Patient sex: M
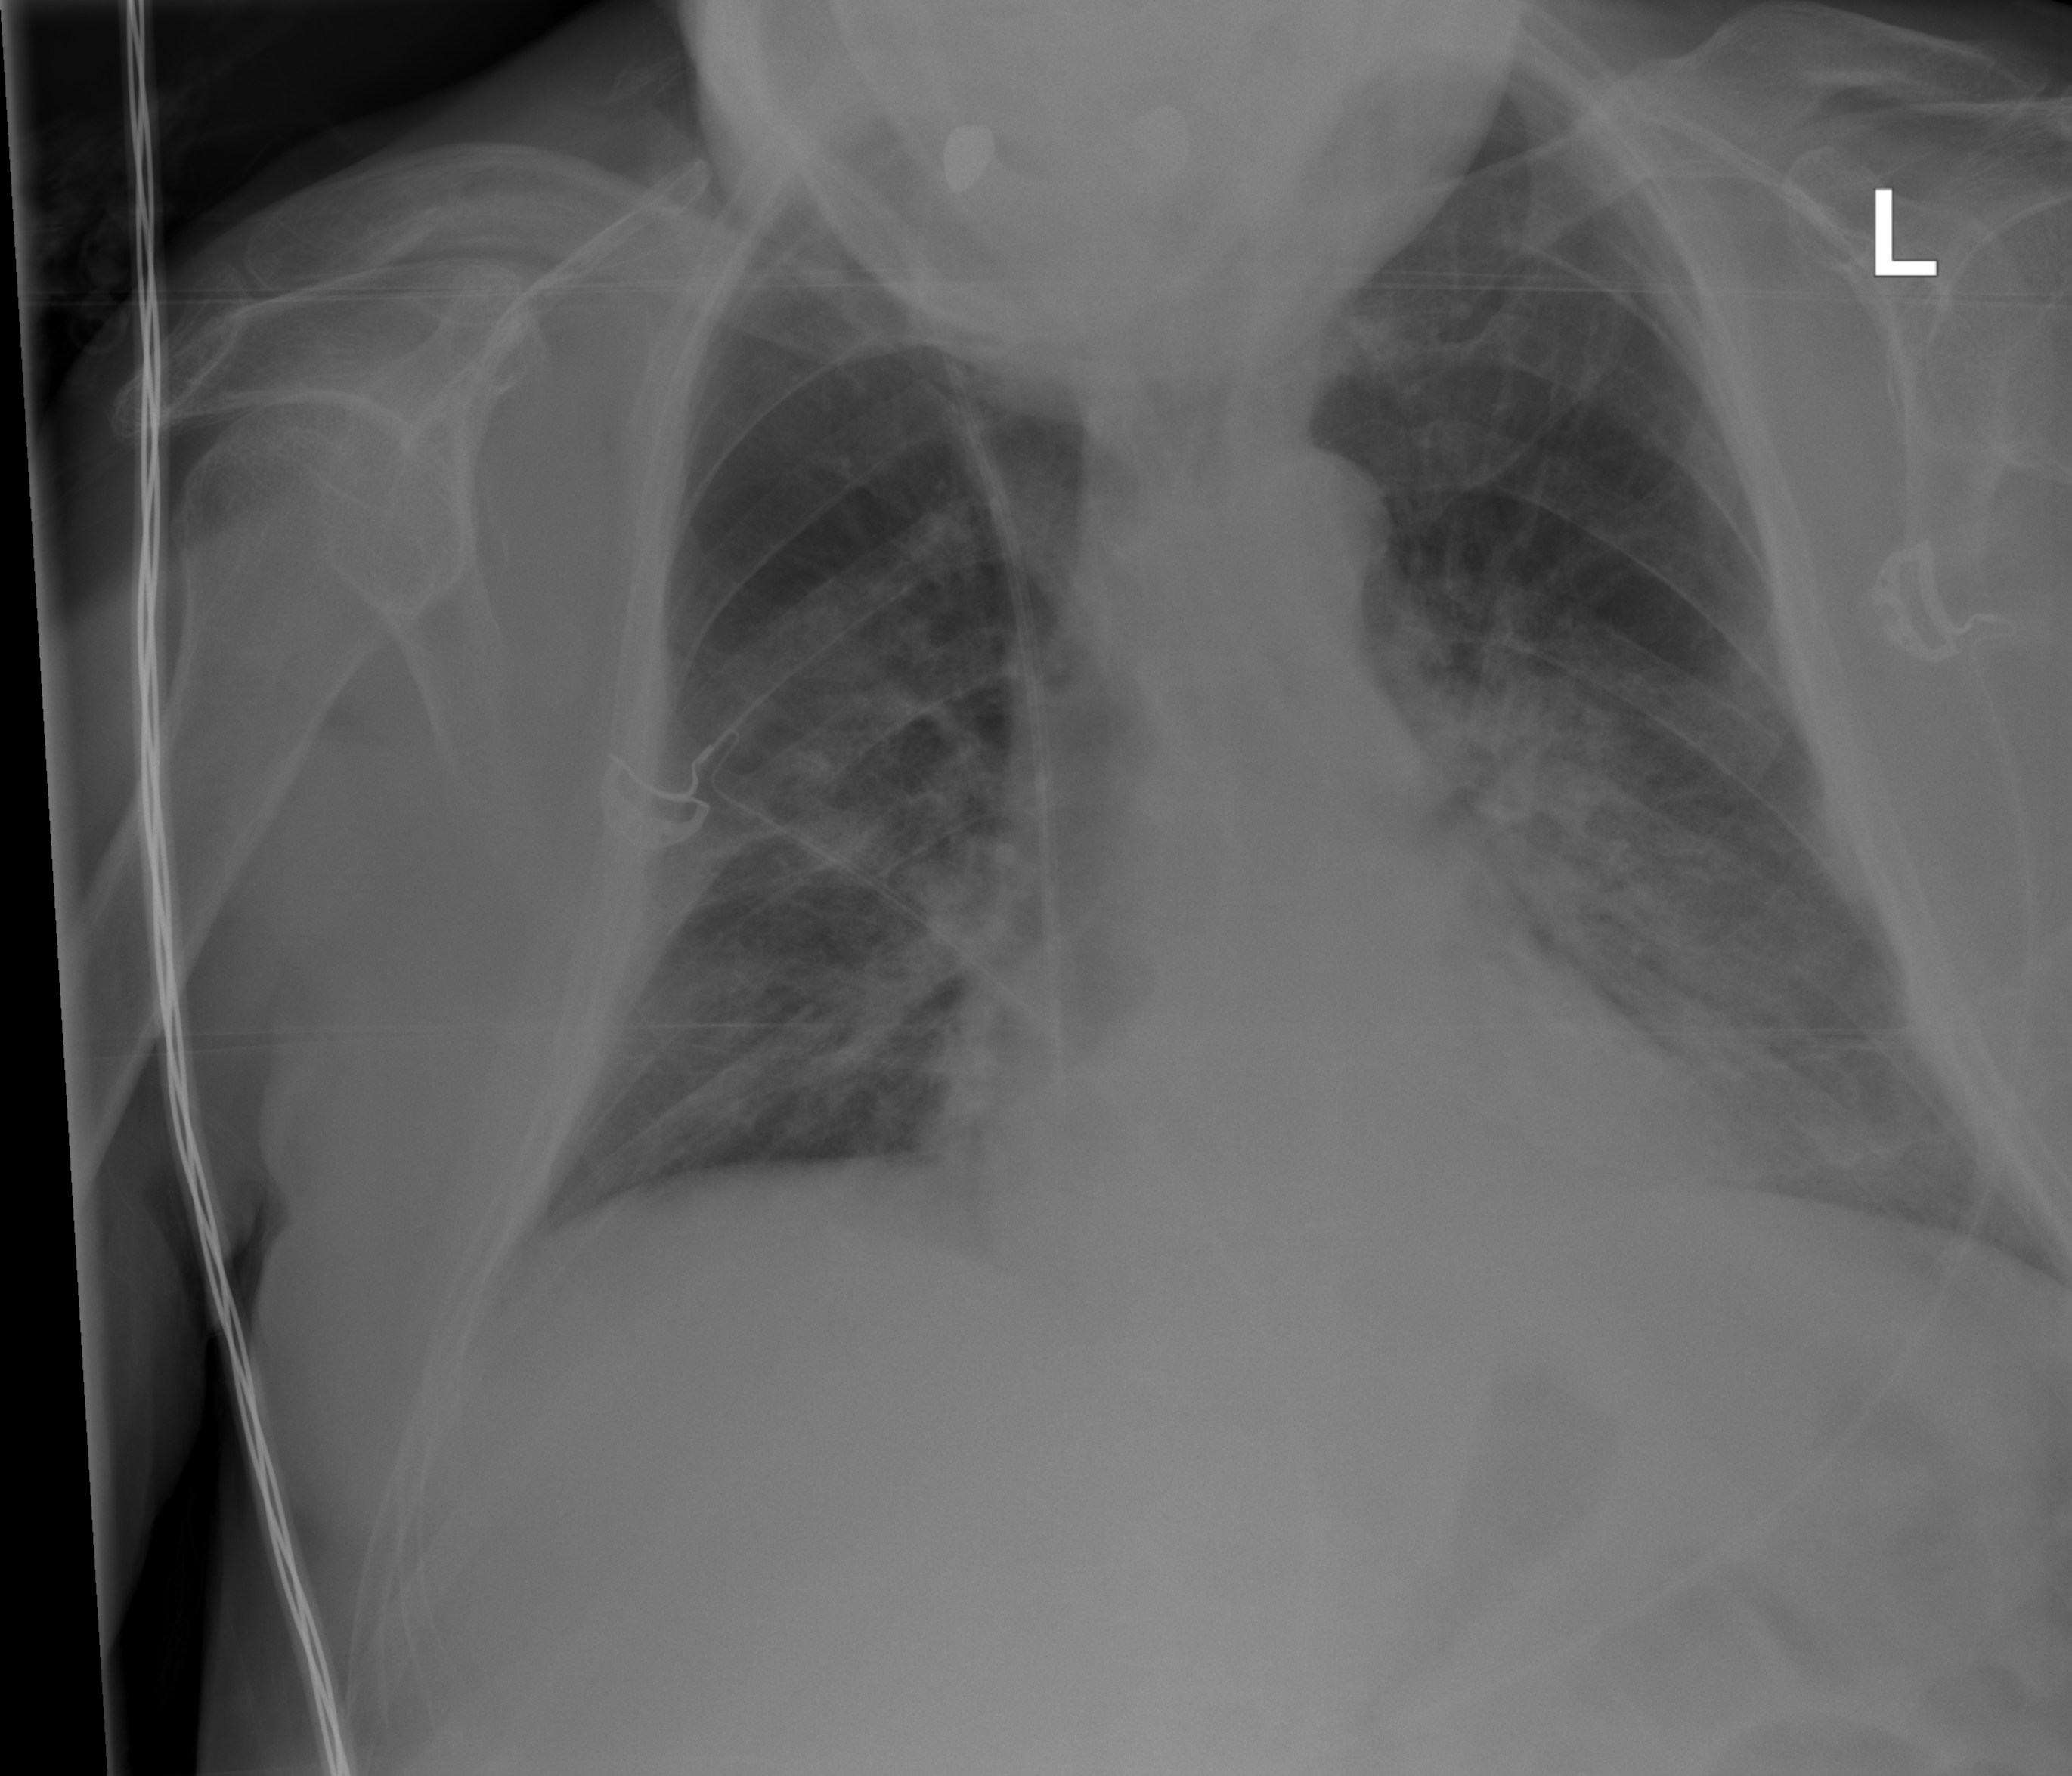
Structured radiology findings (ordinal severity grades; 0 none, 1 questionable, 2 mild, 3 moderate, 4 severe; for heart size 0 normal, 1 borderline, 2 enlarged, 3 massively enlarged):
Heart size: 0
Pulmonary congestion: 0
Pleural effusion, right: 0
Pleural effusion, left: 0
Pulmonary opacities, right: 2
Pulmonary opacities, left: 3
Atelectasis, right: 0
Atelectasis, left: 0